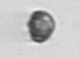
Label: Dinophyceae